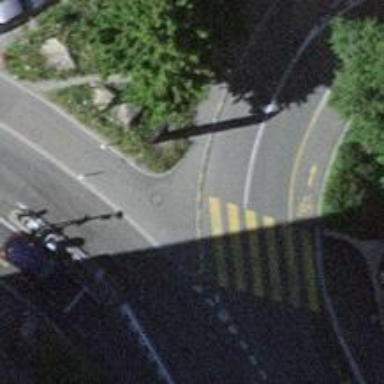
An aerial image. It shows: Uncontrolled zebra crossing with notable zebra markings.